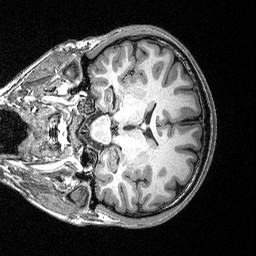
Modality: T1w
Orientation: coronal
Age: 20
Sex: male
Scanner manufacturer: siemens
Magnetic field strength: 3 T
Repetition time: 2.53 s
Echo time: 0.00309 s